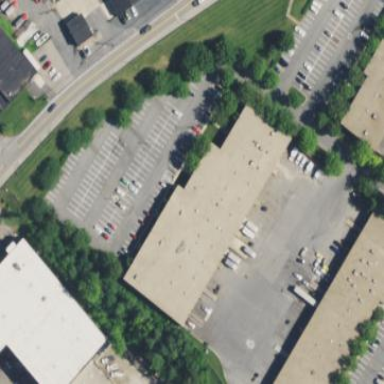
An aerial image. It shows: Office building.